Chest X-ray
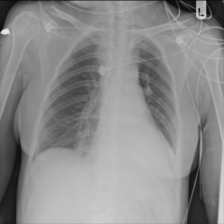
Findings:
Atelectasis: negative
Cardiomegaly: negative
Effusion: negative
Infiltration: negative
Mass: negative
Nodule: negative
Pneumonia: negative
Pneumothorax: negative
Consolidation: negative
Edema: negative
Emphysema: negative
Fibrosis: negative
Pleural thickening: negative
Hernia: negative